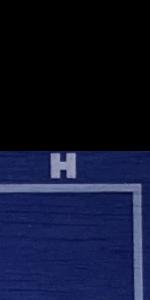
Label: Empty